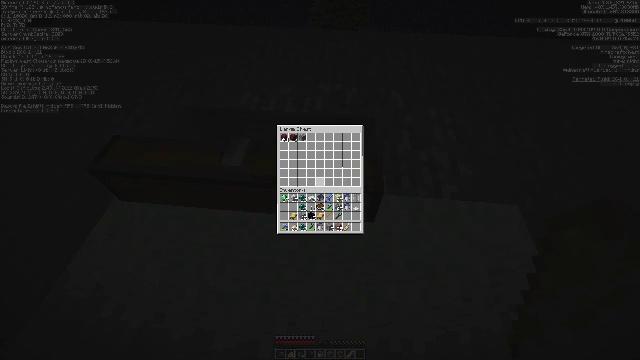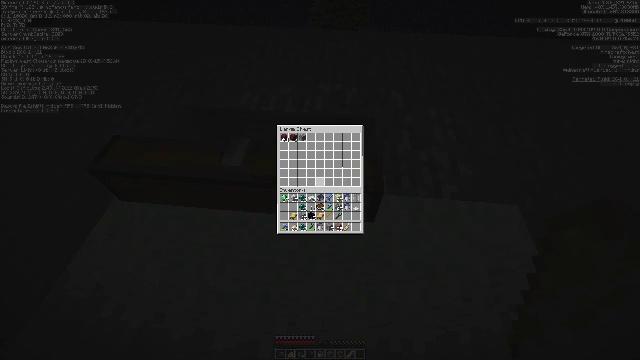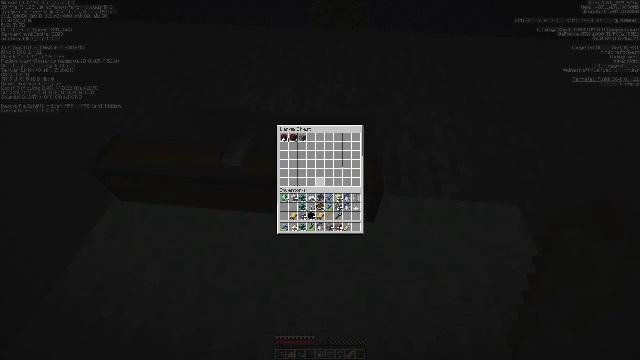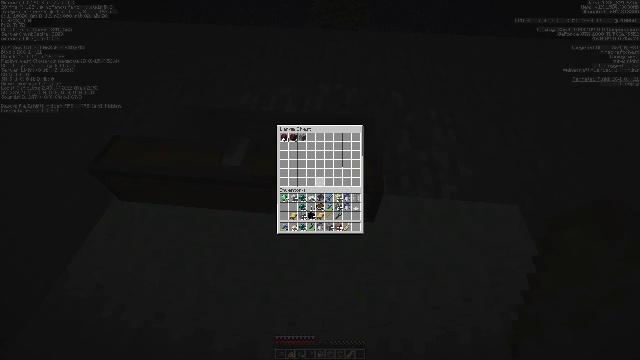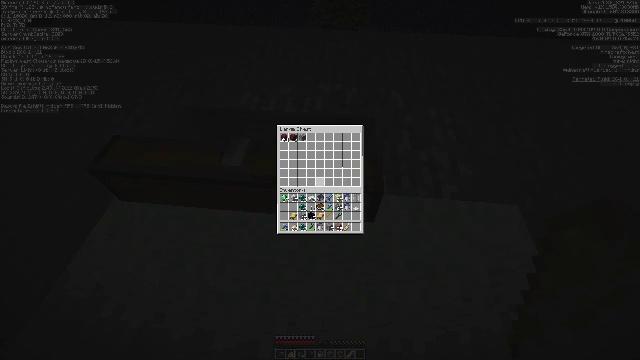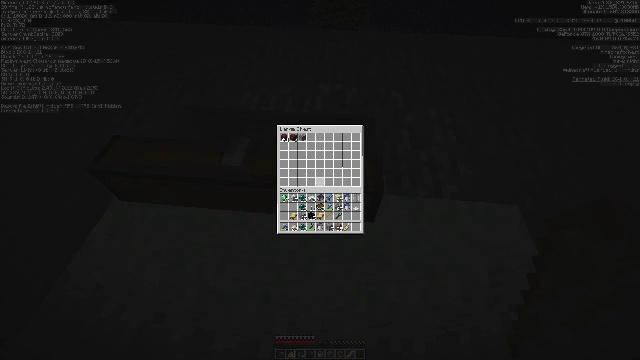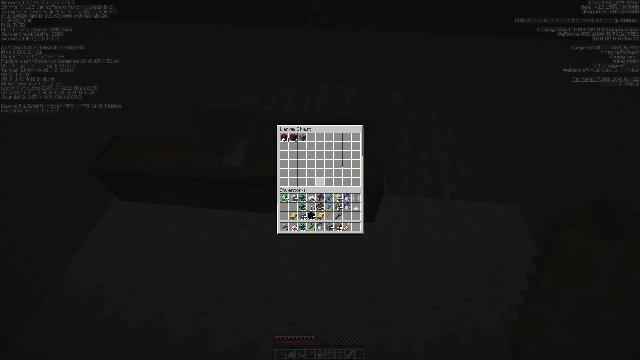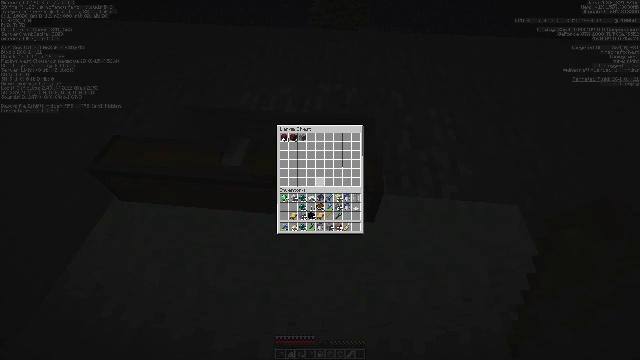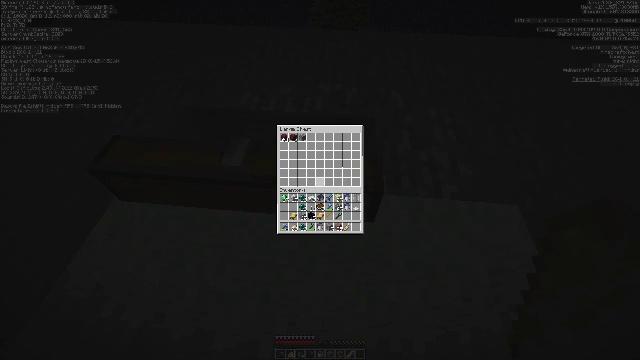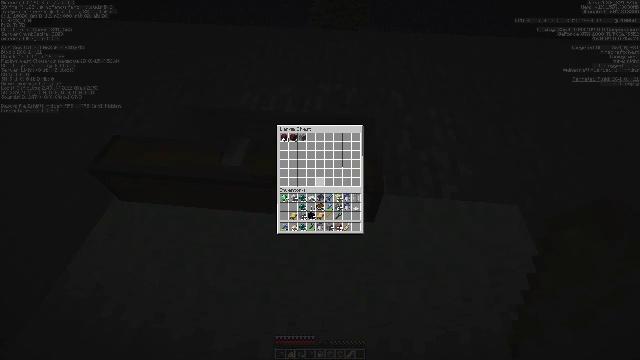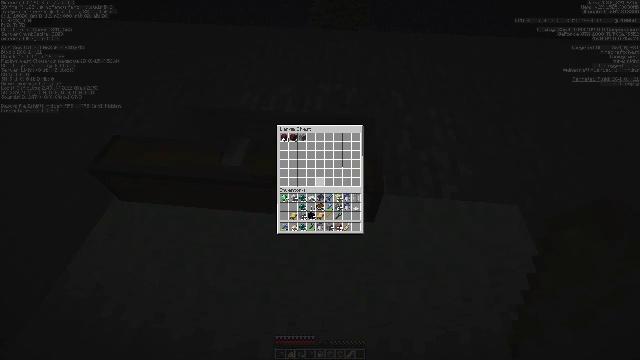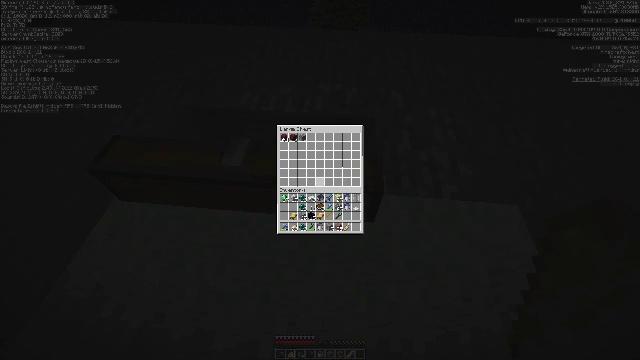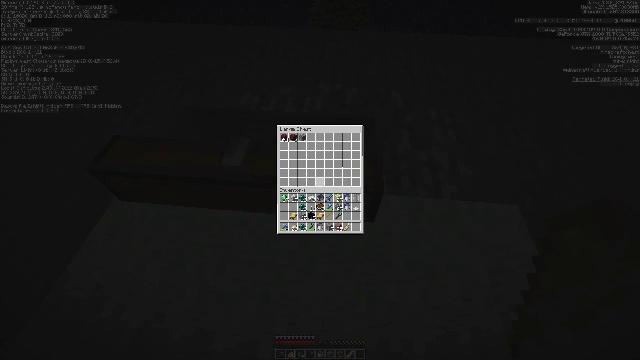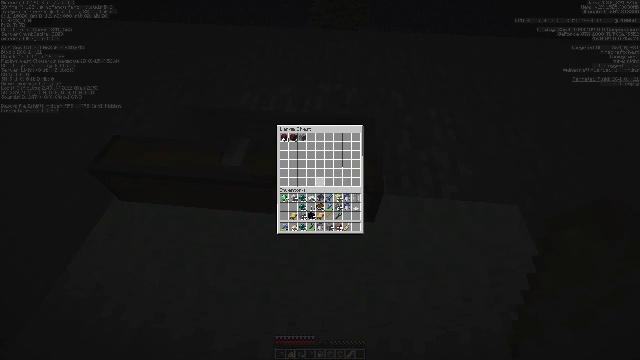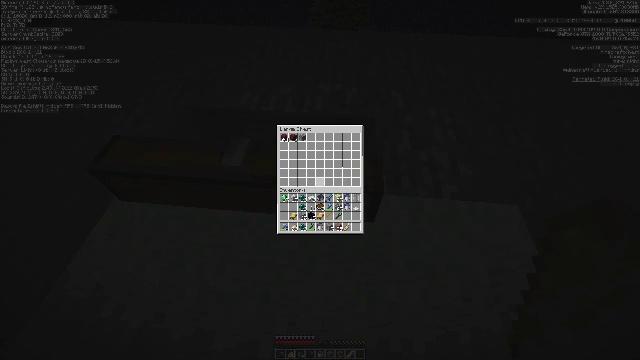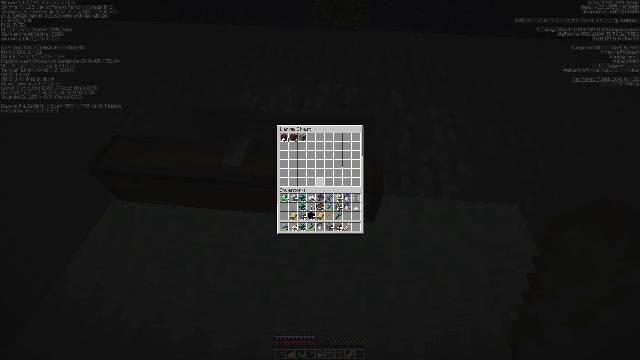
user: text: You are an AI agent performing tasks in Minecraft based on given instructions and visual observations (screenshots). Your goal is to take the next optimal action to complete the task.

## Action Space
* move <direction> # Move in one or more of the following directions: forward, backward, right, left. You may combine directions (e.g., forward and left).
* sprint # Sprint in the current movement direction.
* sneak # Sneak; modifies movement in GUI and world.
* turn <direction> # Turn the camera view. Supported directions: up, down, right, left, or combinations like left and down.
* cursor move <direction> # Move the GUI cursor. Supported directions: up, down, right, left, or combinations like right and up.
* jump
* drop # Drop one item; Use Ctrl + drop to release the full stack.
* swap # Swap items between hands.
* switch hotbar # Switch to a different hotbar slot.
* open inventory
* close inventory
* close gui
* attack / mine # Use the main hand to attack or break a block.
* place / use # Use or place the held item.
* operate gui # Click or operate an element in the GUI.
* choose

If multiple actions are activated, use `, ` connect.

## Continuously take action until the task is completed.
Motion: motion action
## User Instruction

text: Collect the white carpet by hitting it.
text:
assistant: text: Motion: no_op
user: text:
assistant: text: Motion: no_op
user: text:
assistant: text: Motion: no_op
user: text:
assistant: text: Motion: no_op
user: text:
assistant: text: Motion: no_op
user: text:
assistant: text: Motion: no_op
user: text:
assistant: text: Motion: no_op
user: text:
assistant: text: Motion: no_op
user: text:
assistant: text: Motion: no_op
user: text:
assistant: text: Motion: no_op
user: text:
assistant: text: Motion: no_op
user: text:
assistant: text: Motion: no_op
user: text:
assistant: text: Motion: no_op
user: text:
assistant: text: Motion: no_op
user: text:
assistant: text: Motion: no_op
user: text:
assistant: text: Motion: no_op
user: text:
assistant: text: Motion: no_op
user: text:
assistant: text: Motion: no_op
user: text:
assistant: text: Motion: no_op
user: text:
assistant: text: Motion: no_op
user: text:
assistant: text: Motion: no_op
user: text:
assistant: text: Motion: no_op
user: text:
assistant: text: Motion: no_op
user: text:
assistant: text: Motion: no_op
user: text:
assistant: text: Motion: no_op
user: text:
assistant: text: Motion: no_op
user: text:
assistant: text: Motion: no_op
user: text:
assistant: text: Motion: no_op
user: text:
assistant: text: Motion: no_op
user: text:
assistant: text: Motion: no_op